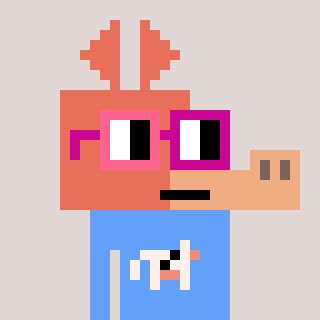
a pixel art character with square pink and red glasses, a aardvark-shaped head and a blue-colored body on a warm background